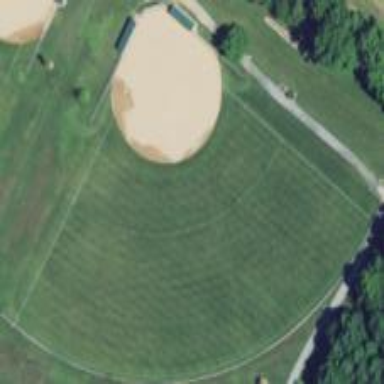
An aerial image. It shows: Baseball pitch for leisure and sports activities.